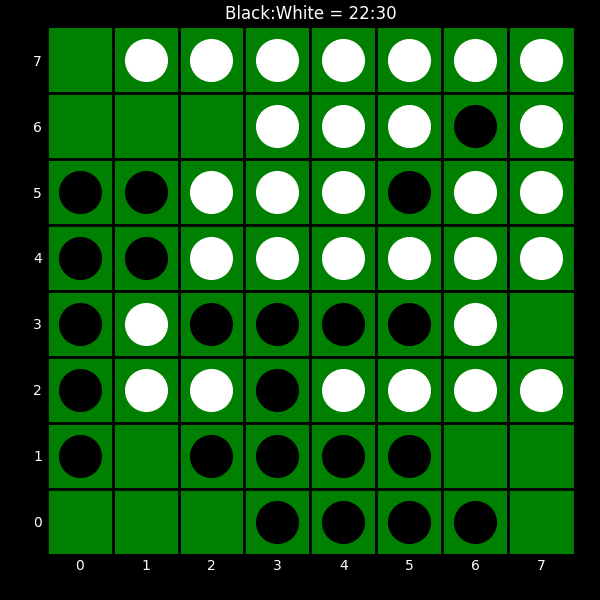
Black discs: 22
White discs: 30